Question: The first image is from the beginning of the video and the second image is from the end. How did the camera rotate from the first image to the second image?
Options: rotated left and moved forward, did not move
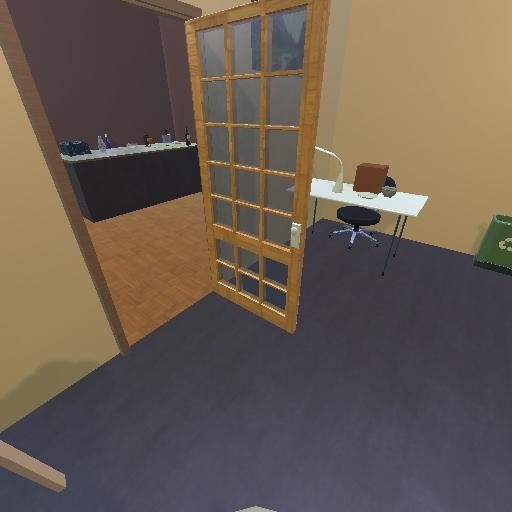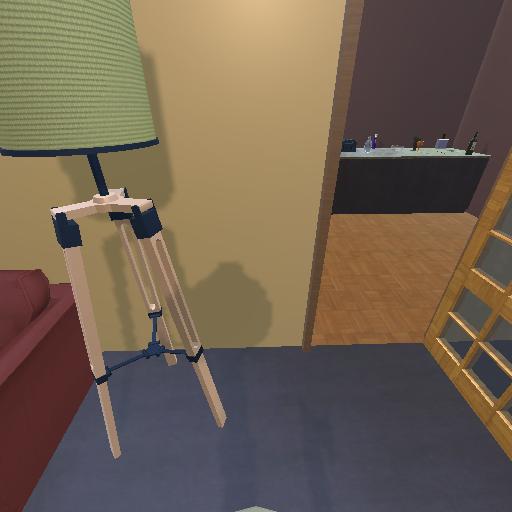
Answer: rotated left and moved forward